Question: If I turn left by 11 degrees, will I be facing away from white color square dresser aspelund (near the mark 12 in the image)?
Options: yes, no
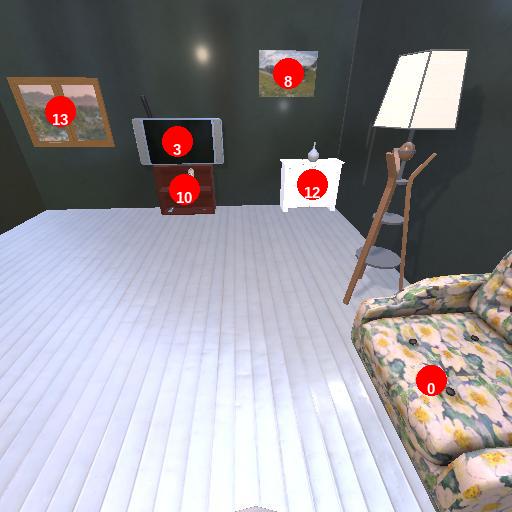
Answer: yes